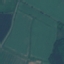
Land use / land cover: Pasture